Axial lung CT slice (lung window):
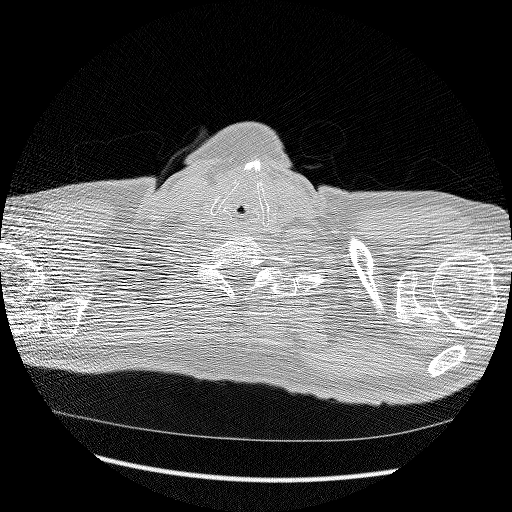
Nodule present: no